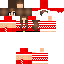
A female human skin with medium skin, wearing brown long hair dressed in a red tshirt and red pants, featuring a closed mouth.